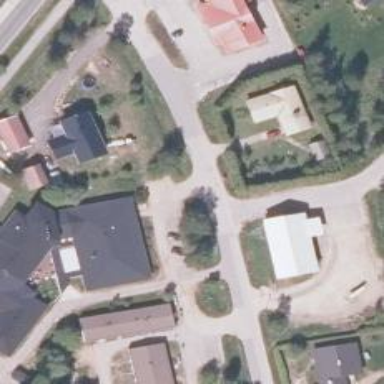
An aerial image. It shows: Residential road.